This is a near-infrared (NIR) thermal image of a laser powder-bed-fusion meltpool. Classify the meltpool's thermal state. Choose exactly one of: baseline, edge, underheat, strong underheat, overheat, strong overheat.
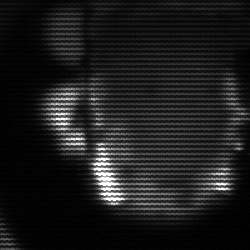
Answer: baseline